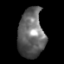
Tissue: lung
Cell type: B cells
Senescence score: 0.5894
Nuclear area (px): 1245
Mean DAPI intensity: 101.889